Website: macys
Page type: account-selection
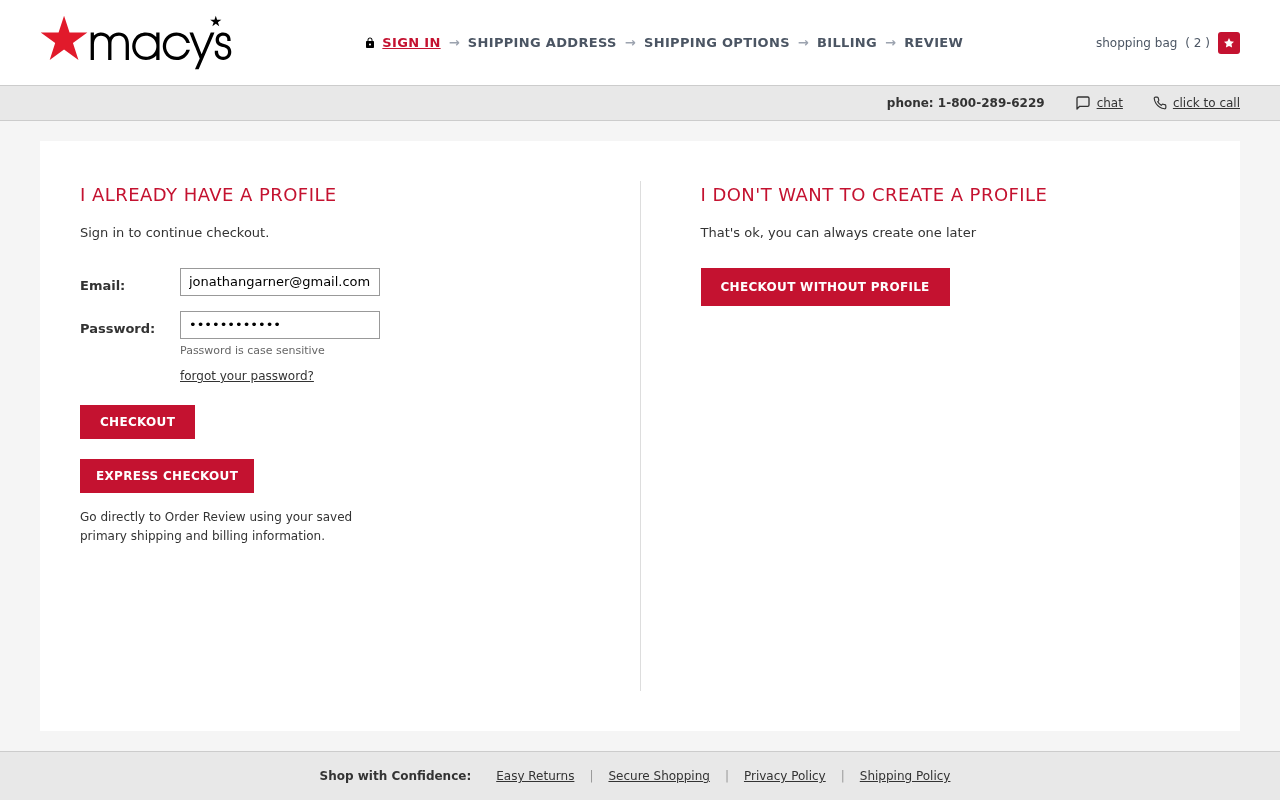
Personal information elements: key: PII_EMAIL
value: jonathangarner@gmail.com
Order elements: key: ORDER_NUM_ITEMS
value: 2